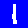
Digit: 1